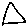
Label: triangle